Question: Following a tutorial on treehouse, I'm see this popular Object-C warning message in XCode.
My button function
'''
- (IBAction)buttonPressed:(UIButton *)sender {
NSUInteger index = arc4random_uniform(predictionArray.count);
self.predictionLabel.text = [predictionArray objectAtIndex:index];
}
'''
I see it on the NSUInteger line, I've few a few of the similar stackoverflows and they seem to talk about 32bit vs 64bit numbers and type casting, but not sure how to do that here?
My predictionArray
'''
- (void)viewDidLoad
{
[super viewDidLoad];
predictionArray = [[NSArray alloc] initWithObjects:
@"It is certain", @"It is decidely so", @"All signs say YES", @"The stars are not aligned",
@"My reply is no",
@"It is doubtful",
@"Better not tell you now",
@"Concentrate and ask again",
@"Unable to answer now", nil];
// Do any additional setup after loading the view, typically from a nib.
}
'''

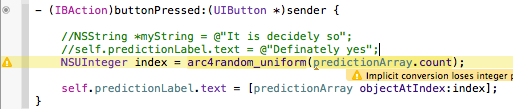
Answer: You can safely suppress the warning with a cast.
'''
NSUInteger index = arc4random_uniform((uint32_t) predictionArray.count);
'''
It's not always to suppress warnings, so don't go casting things to get rid of the warnings until you figure out whether the operation is safe.
What's going on here is that 'NSUInteger' is, on your platform, a typedef for a 64-bit integer type. It's not 64 bits, just on some platforms. The compiler is warning you that some of those bits are getting thrown away. If you know that these bits are unimportant, you can just use a cast.
In this case, the result is that 'index' will always be under 2-1. If it's even remotely possible for 'predictionArray' to contain 2 or more elements, then your program has an error and you'll have to construct a 64-bit version of 'arc4random_uniform()'. You can ensure this with the following code:
'''
assert(predictionArray.count <= (uint32_t) -1);
'''